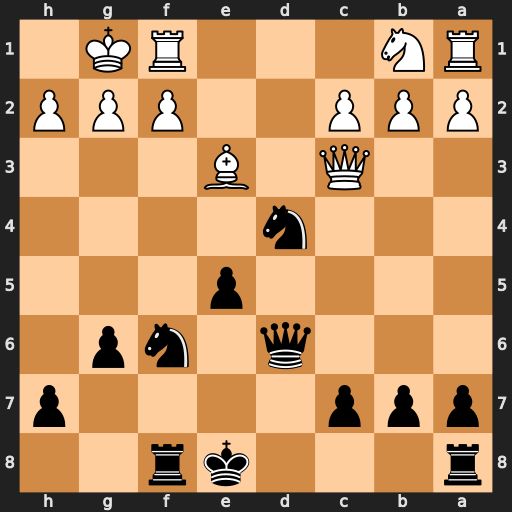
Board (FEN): r3kr2/ppp4p/3q1np1/4p3/3n4/2Q1B3/PPP2PPP/RN3RK1
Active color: b
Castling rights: q
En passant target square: -
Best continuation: Ne2+ Kh1 Nxc3